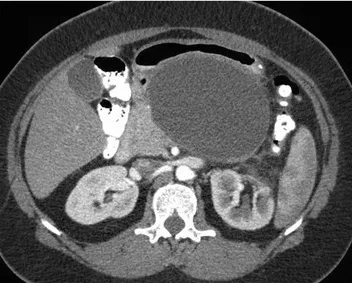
Duodenal compression (axial CT image).
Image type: radiology (ct)